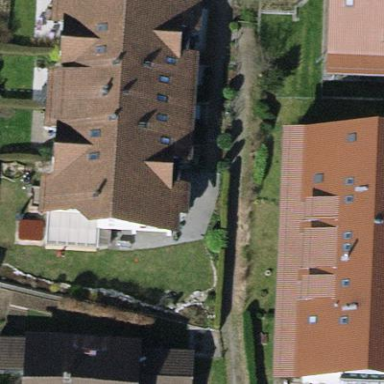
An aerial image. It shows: Terrace building.